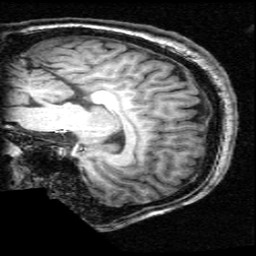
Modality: T1w
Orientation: sagittal
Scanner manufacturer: ge
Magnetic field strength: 3 T
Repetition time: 0.01222 s
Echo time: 0.005176 s